The image shows the envelope spectrum of a rolling-element bearing's vibration signal, with the characteristic fault frequencies (BPFO outer race, BPFI inner race, BSF ball, FTF cage) marked as reference lines. Classify the bearing condition as one of: normal, inner_race, outer_race, ball.
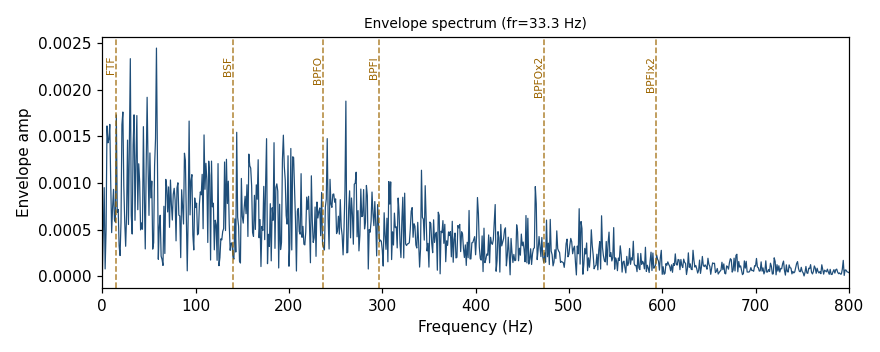
Answer: normal